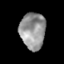
Tissue: skin
Cell type: Epithelial cells
Senescence score: 0.2499
Nuclear area (px): 905
Mean DAPI intensity: 149.729